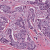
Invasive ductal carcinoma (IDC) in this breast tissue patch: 1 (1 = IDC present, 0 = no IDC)